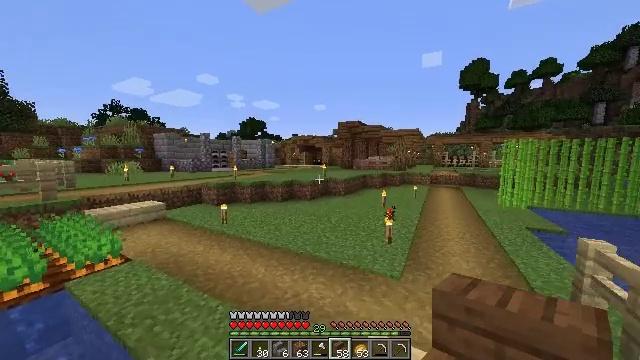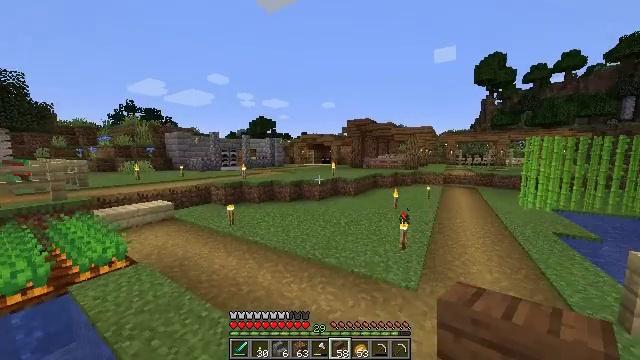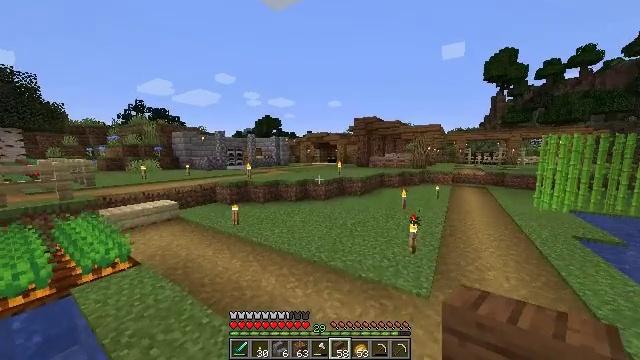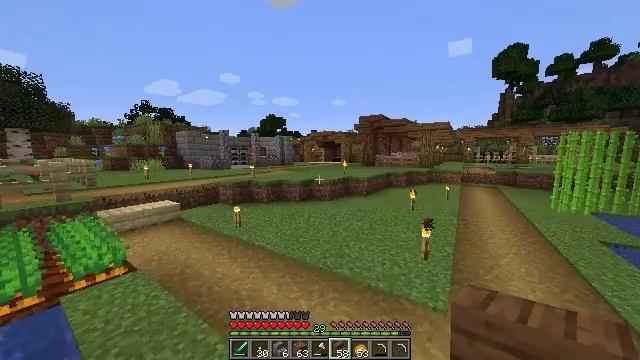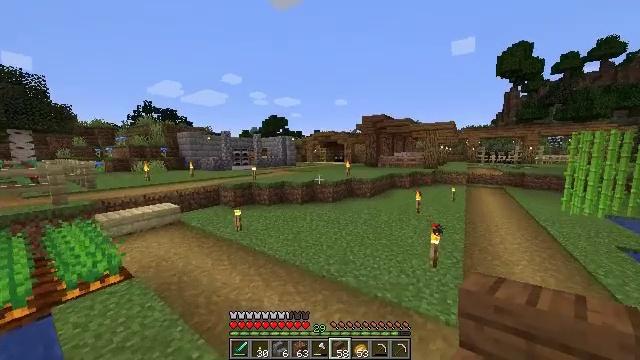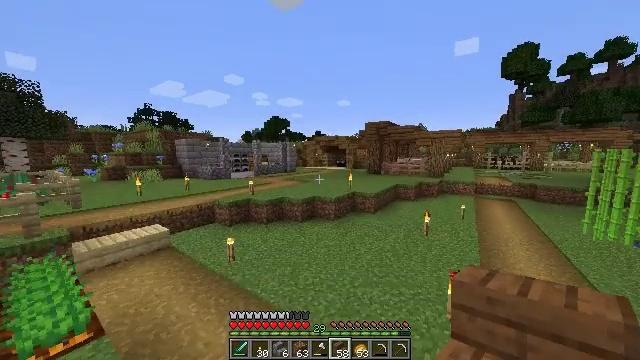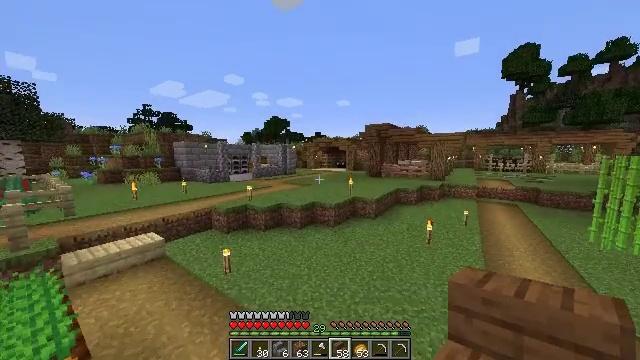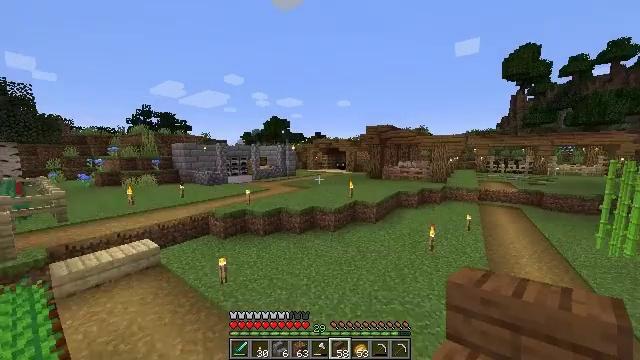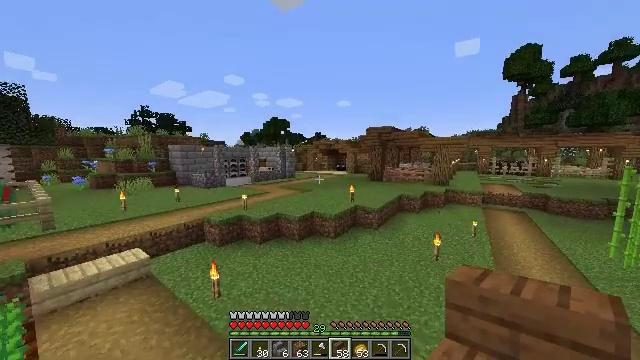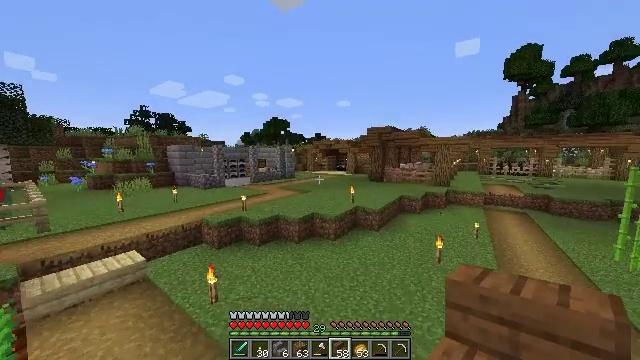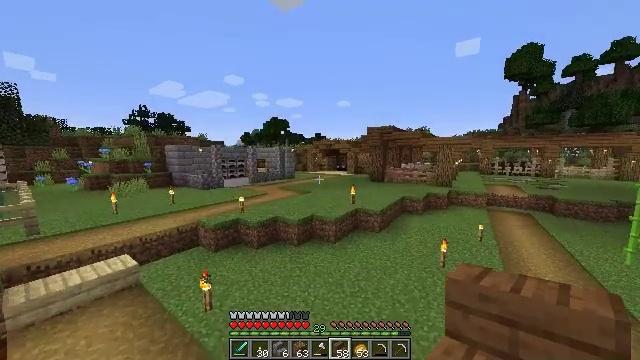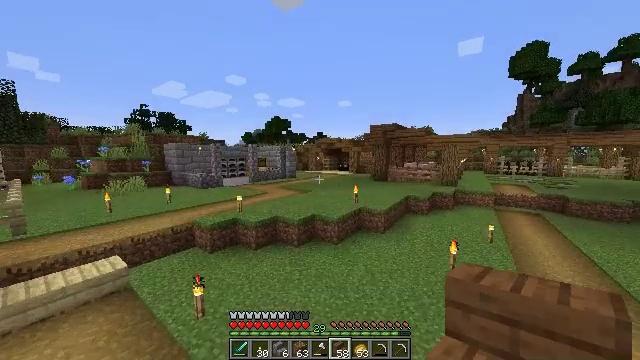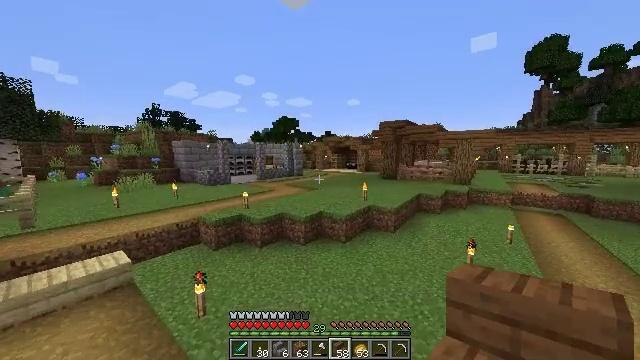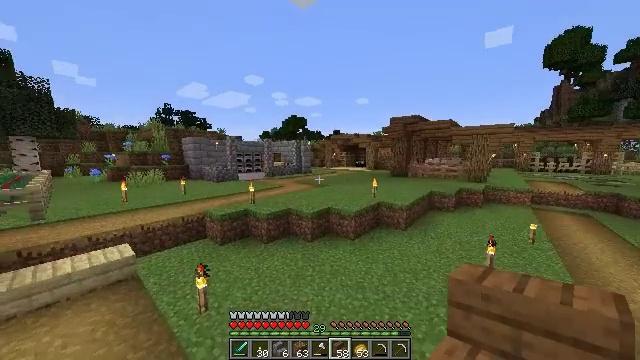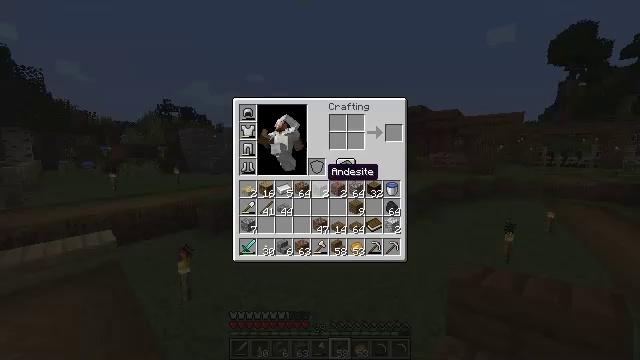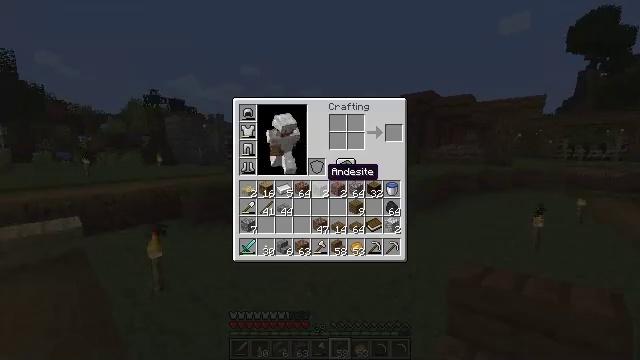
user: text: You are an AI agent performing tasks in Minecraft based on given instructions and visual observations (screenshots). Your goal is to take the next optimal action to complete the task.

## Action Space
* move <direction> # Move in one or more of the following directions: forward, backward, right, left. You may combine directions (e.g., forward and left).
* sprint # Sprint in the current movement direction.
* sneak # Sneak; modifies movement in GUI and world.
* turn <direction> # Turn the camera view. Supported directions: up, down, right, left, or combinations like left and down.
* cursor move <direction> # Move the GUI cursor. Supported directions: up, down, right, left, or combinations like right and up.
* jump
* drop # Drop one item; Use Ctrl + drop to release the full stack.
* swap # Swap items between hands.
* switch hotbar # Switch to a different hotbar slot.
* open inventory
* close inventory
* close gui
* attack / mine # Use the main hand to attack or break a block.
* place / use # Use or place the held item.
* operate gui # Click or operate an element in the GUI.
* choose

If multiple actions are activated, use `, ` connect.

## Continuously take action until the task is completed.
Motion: motion action
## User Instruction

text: Craft a stone.
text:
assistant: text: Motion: move forward, turn left
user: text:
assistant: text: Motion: move forward, turn left
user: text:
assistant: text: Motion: move forward, turn left
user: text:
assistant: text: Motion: move forward, jump
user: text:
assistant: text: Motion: move forward, jump
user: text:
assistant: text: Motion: move forward, jump
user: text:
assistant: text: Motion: move forward, jump
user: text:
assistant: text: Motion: move forward, jump
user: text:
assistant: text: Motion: move forward, jump
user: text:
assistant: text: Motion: move forward, jump
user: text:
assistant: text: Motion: move forward, jump
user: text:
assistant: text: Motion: move forward, turn left, jump
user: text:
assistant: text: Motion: move forward, turn left, jump
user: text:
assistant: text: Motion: move forward, jump, close inventory
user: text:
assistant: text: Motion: move forward, close inventory
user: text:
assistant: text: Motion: move forward, cursor move down, close inventory
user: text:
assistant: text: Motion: move forward, cursor move down, close inventory
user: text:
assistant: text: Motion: cursor move down, close inventory
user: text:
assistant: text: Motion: cursor move down, open gui
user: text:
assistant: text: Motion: cursor move down
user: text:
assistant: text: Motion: no_op
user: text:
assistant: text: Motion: no_op
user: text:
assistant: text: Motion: no_op
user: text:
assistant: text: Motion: no_op
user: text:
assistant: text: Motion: no_op
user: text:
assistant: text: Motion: no_op
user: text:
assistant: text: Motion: no_op
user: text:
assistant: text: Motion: sneak, cursor move left
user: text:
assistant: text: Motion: sneak
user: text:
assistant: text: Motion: sneak